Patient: sex M, age 74
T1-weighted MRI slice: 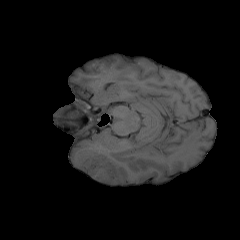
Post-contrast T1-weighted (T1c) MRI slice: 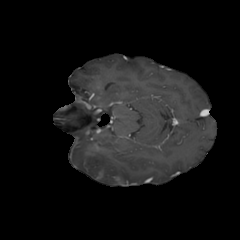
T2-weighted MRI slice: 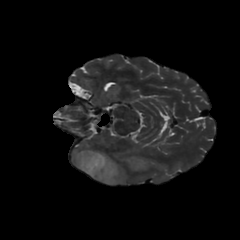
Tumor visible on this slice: yes
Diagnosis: Astrocytoma, IDH-wildtype
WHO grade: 3